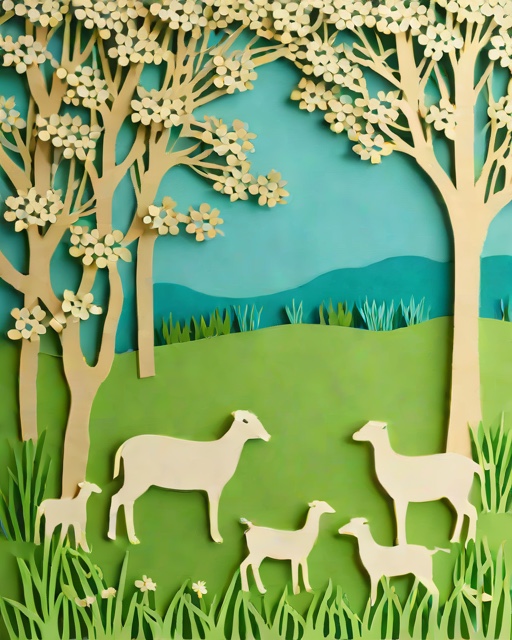
Category: Spring